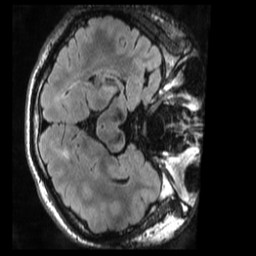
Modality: T1w
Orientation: axial
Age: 22
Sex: male